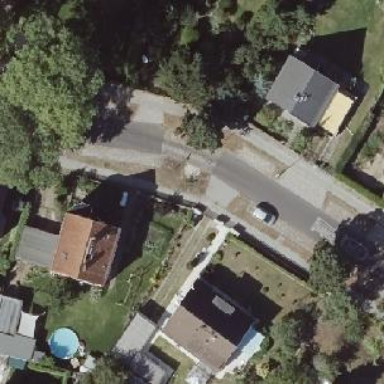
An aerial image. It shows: Traffic calming feature called choker.